Interaction volume radius: 5 \u00c5
Interaction volume height: 10 \u00c5
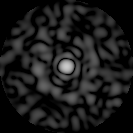
Disorder parameter: 0.8329